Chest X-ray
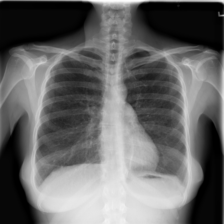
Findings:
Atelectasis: negative
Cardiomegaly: negative
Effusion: negative
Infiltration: negative
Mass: negative
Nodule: negative
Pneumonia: negative
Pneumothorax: negative
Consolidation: negative
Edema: negative
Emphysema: negative
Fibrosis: negative
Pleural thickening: negative
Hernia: negative